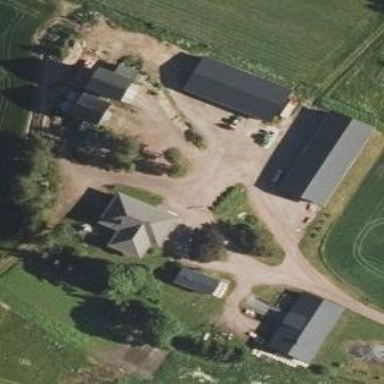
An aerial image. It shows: Farmyard area.